Question: I have a model class that implements 'INotifyDataErrorInfo' using a pattern similar to <URL>. One of the properties has a 'Range' DataAnnotation attribute on it. When I run the application and enter an invalid value into the bound TextBox, the UI looks like this:-

Not only is a red border drawn around the TextBox (the red triangle is part of a custom style), but a red border also appears around for this model type. Why is the latter happening, and how can I stop it?
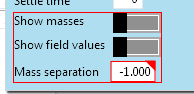
Answer: After being prompted to look into the code by @canto7's comments, and doing a bit more digging, I think I see the problem now. There seems to be some confusion over what means, such as <URL>.
The INDEI implementation that I've used (and a lot of others I suspect) interpret this as "return every validation error for every property". In reality I think means the exact opposite - they are validation errors that have been recorded against specific properties. For example some complex validation rule that involves multiple properties and/or other classes.
It all comes down to what your requirements are. It may be sufficient to record just the property-specific errors, in which case 'GetErrors(empty string)' should return null. However if you do need to record "entity-level" validation errors then you will need to implement this functionality (most INDEI articles don't), and return these errors from 'GetErrors(empty string)'.
Just bear in mind that returning errors in response to this may have undesirable UI effects, as I have found.